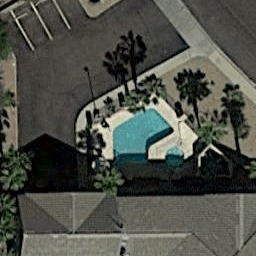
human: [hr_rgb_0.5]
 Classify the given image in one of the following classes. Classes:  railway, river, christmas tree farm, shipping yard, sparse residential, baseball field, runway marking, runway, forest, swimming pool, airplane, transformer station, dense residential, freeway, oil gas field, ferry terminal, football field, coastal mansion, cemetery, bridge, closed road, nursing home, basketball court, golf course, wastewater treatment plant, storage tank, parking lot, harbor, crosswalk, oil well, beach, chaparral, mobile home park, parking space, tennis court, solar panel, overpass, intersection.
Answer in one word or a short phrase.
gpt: swimming pool